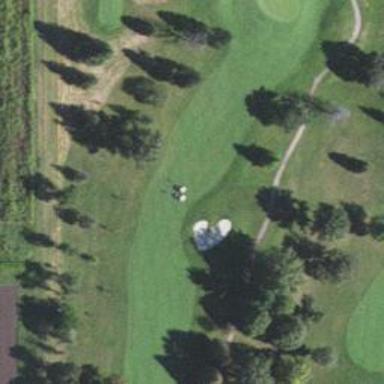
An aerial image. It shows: View of golf hole.